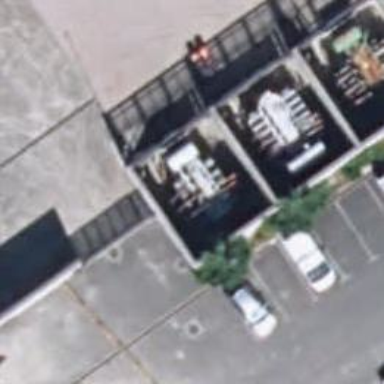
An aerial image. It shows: Transformer is shown.